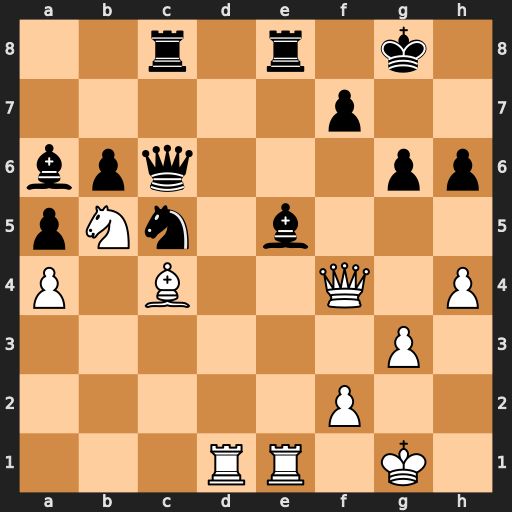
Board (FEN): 2r1r1k1/5p2/bpq3pp/pNn1b3/P1B2Q1P/6P1/5P2/3RR1K1
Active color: w
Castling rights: -
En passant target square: -
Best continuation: Bxf7+ Kg7 Bxe8 Bxf4 Bxc6